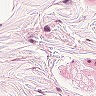
Metastatic tissue present: no